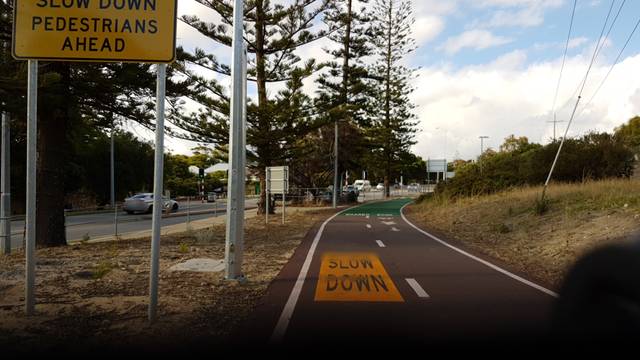
Region: Australia
Coordinates: -31.987, 115.764